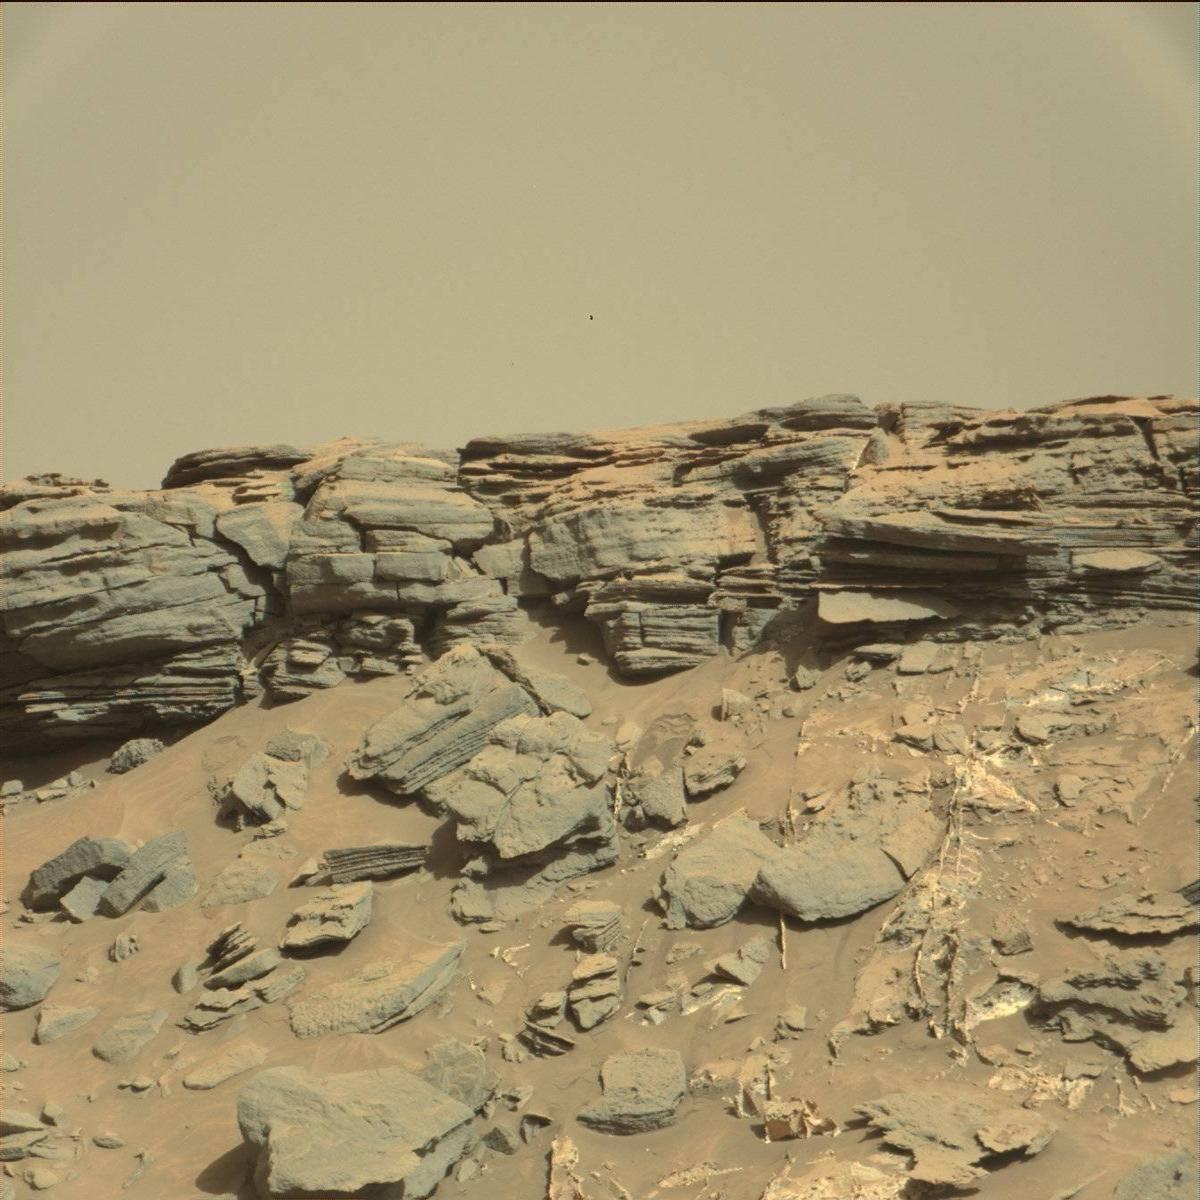
Terrain classes present: Bedrock, Rock, Sand / Soil, Sky